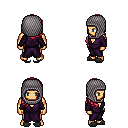
a pixel art fantasy rpg character, male body template, human, tanned skin, purple robe, metal pants, ruby red right-swept hairstyle, chain hood, gray slippers, four views (front, back, left, right), 2x2 character sprite sheet, small pixel art, hard edges, no anti-aliasing